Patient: sex M, age 71
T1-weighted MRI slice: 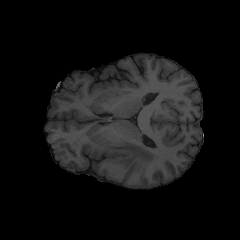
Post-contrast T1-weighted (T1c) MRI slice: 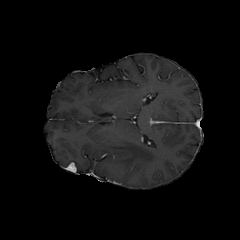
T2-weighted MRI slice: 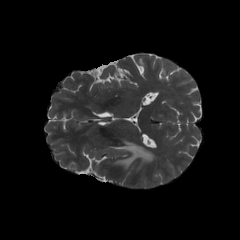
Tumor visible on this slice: yes
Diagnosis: Glioblastoma, IDH-wildtype
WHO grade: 4